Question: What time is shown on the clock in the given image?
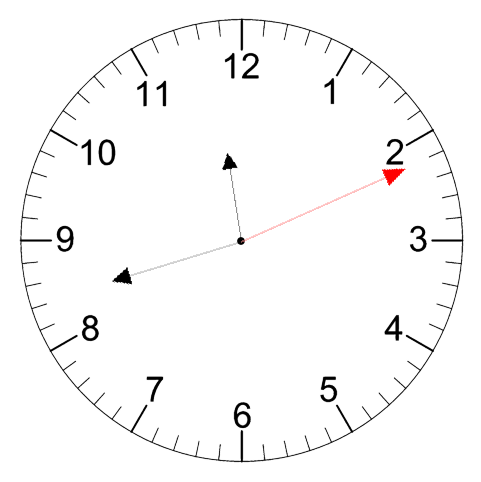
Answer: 11:42:11